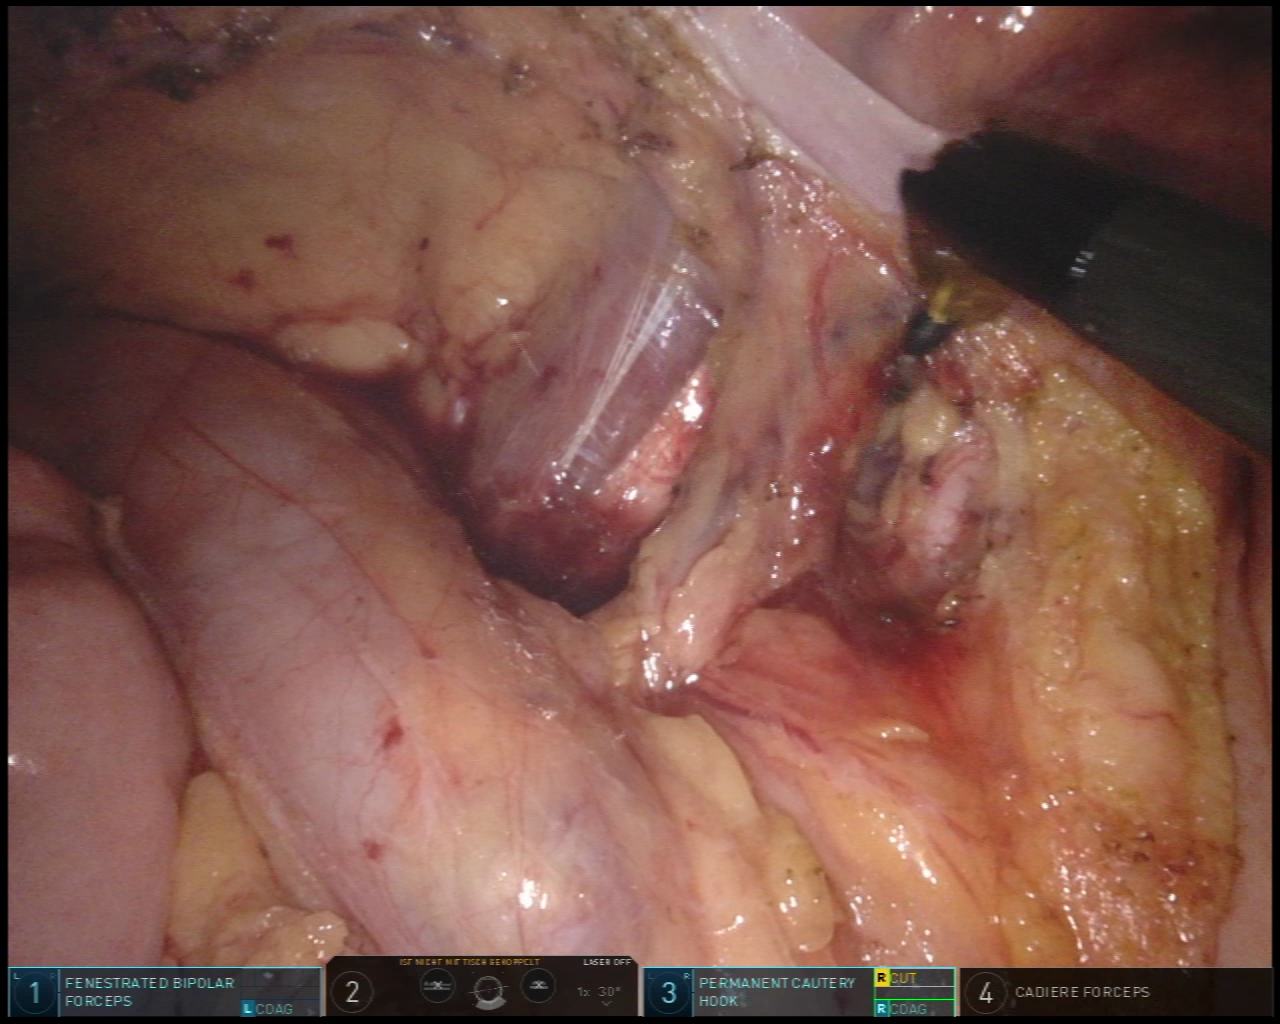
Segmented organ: ureter
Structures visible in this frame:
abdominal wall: yes
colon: yes
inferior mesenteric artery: no
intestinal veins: no
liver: no
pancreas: no
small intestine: no
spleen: no
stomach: no
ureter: yes
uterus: no
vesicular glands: no